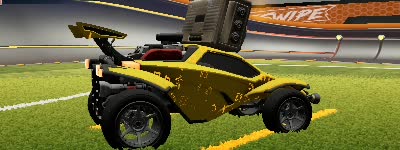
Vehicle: octane